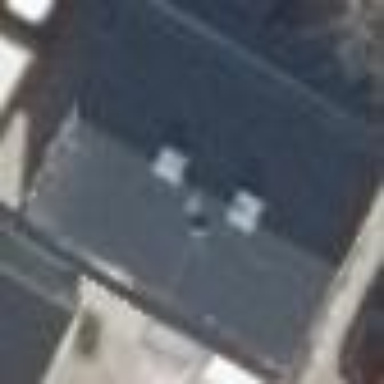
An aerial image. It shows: Simple house.